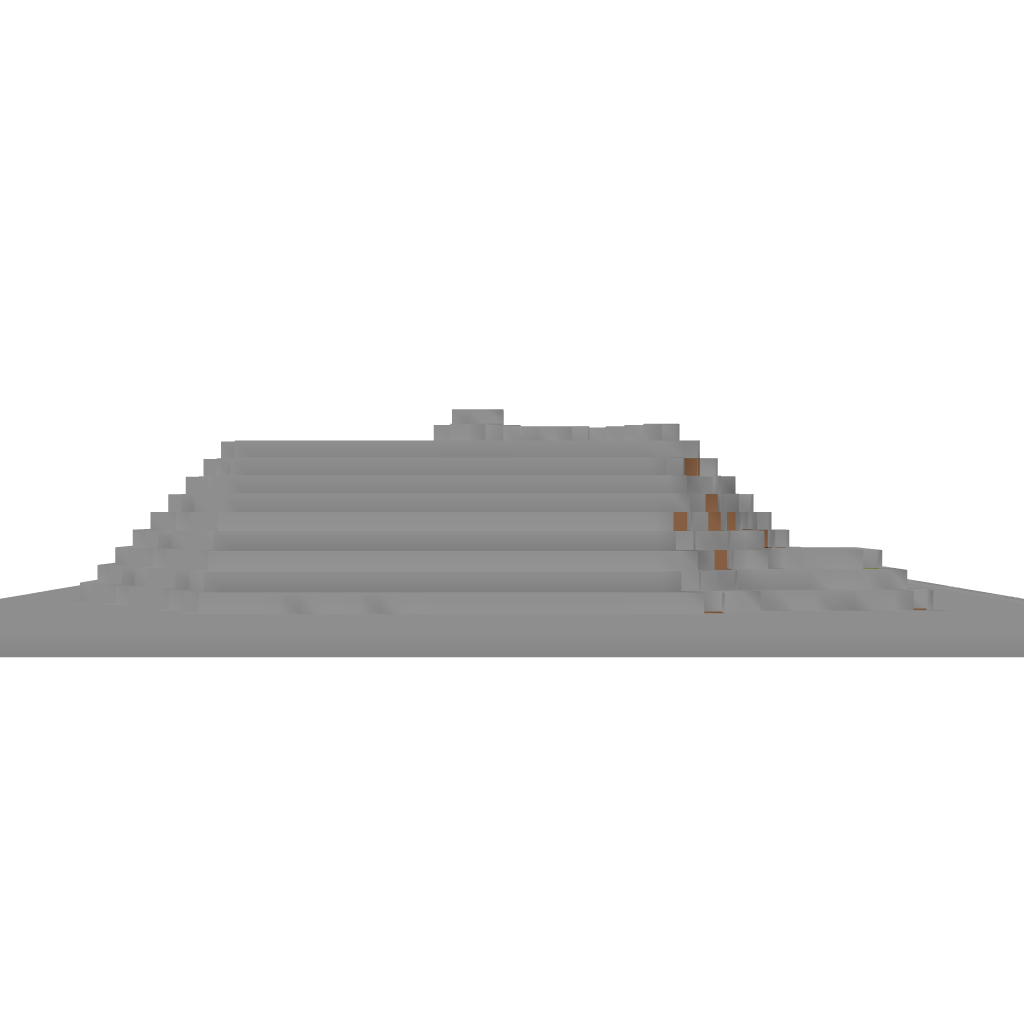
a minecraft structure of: The Bunker